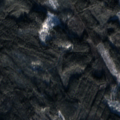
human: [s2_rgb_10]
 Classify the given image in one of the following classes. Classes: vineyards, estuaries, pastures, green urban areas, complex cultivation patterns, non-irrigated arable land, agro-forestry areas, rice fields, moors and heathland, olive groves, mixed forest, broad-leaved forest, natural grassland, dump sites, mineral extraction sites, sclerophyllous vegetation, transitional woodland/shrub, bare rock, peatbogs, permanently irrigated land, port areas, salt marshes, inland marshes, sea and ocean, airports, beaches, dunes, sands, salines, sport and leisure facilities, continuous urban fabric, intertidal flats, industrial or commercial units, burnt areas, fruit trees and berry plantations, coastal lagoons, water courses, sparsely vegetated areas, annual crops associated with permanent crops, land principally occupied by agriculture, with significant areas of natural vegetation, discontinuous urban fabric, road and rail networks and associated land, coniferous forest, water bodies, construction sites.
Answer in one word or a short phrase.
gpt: coniferous forest, transitional woodland/shrub